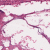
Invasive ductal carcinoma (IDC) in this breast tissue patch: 0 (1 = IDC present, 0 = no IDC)